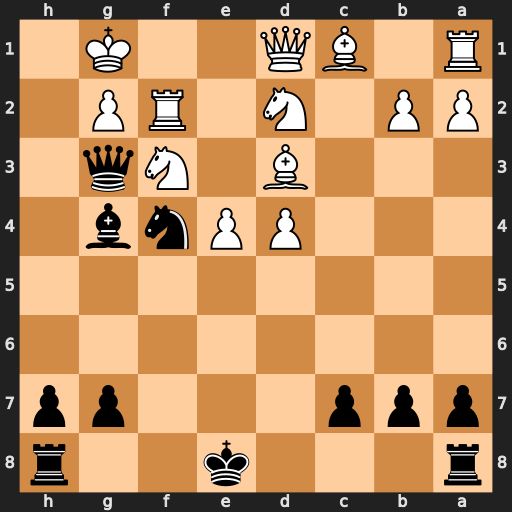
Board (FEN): r3k2r/ppp3pp/8/8/3PPnb1/3B1Nq1/PP1N1RP1/R1BQ2K1
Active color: b
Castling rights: kq
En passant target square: -
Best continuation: Nh3+ Kh1 Nxf2+